Question: I'm trying to implement a search mechanism for my website using AJAX. The search mechanism is working fine. But there is one problem. The form is appearing again after my ajax request. Something like below.
I'm posting few lines of code that are necessary. Please have a look.
'''
<script src="js/ajax.js"></script>
<script src="js/main.js"></script>
<script>
function searchMyWebsite()
{
var s = _("searchquery").value;
var f = _("filter1").value;
if(s == "")
{
alert("Please type something into the search box");
}
else if(s.length < 3)
{
alert("Please enter atleast 3 characters to search");
}
else
{
var ajax = ajaxObj("POST", "search2.php");
ajax.onreadystatechange = function()
{
if(ajaxReturn(ajax) == true)
{
if(ajax.responseText != "failed")
{
_("status").innerHTML = ajax.responseText;
}
else
{
_("status").innerHTML = ajax.responseText;
}
}
}
ajax.send("search="+s+"&filter="+f);
}
}
</script>
</head>
<body>
<form name="search_form" id="search_form" onSubmit="return false;">
Search: <input name="searchquery" id="searchquery" type="text" size="70" maxlength="100">
<button id="searchBtn" onClick="searchMyWebsite()">Search</button>
<br /><br />
Search In:
<select name="filter1" id="filter1">
<option value="users">Users</option>
<option value="forum">Forums</option>
</select>
</form>
<div><span id="status"></span></div>
</body>
'''
Why is this happening when the ajax request is working fine? If my php code has to be referred to provide a solution, Then plzz inform me and I will update the qn.
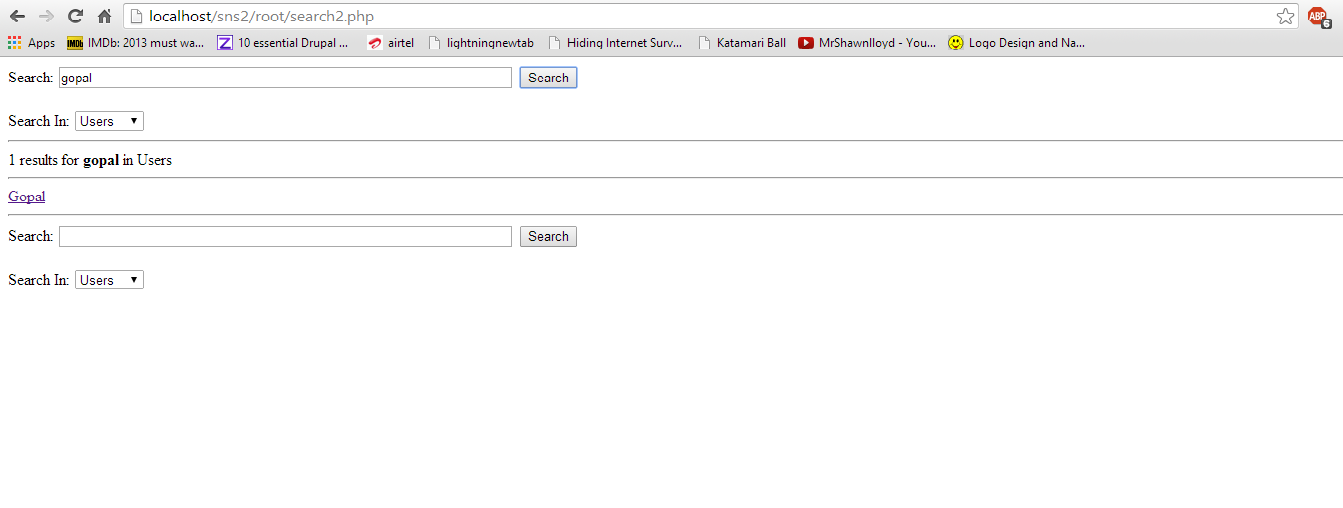
Answer: I need to exit the script by using the 'exit();'whereever necessary.
I myself am answering the question because this might be useful to someone.
Since I'm not exiting the script the form is getting posted again on the page. Now i'm exiting the script and everything is working fine.